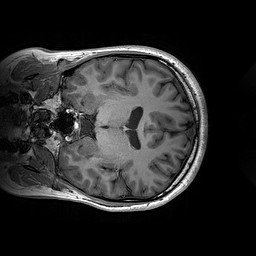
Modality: T1w
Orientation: coronal
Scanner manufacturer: siemens
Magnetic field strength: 3 T
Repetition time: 2.2 s
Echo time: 0.00244 s